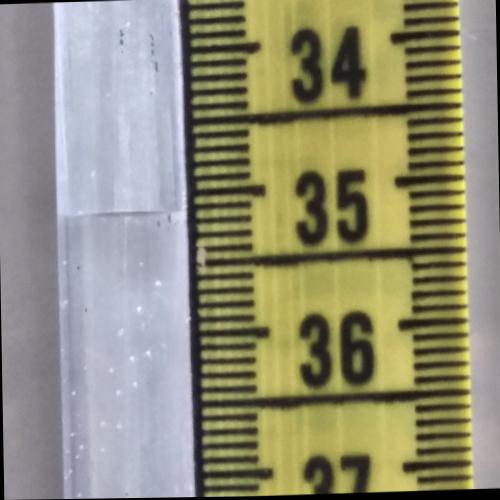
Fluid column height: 35.1 cm